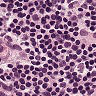
Metastatic tissue present: no